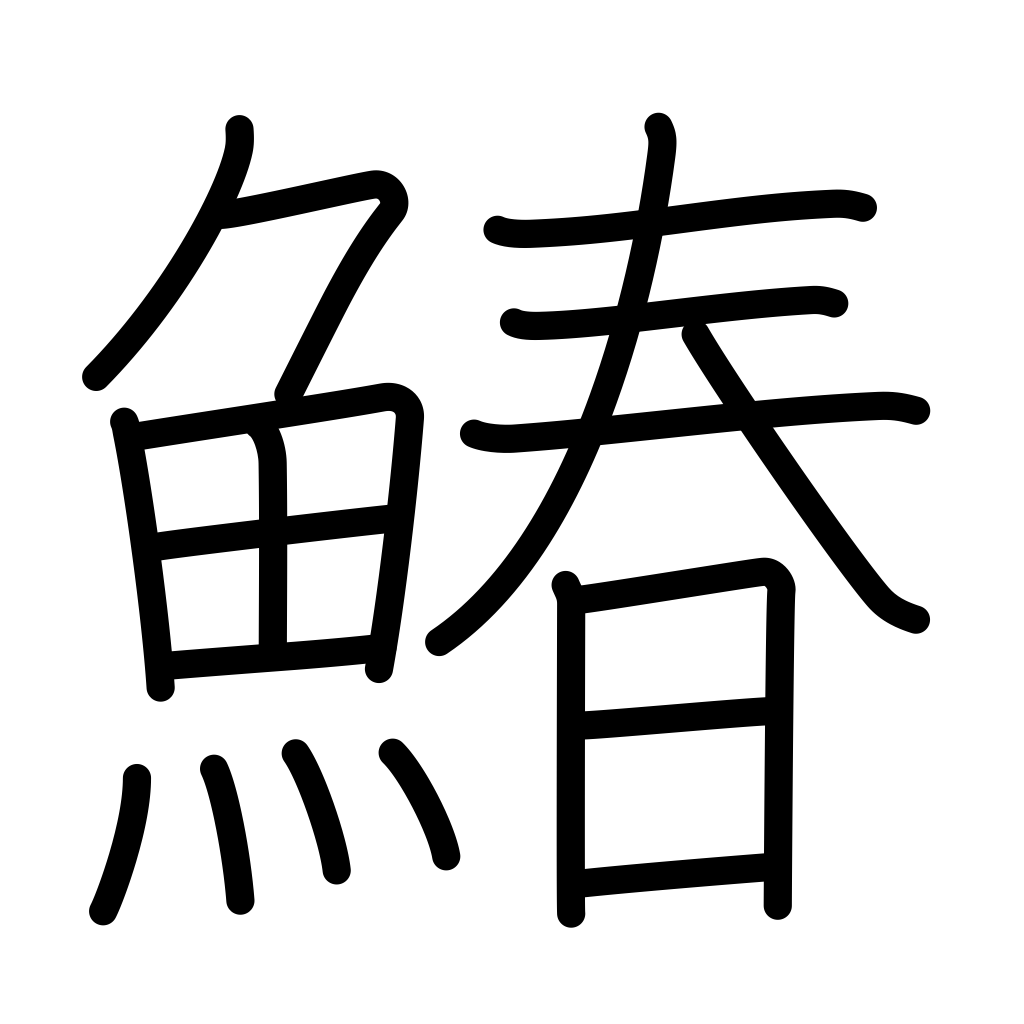
Meaning: Spanish mackerel